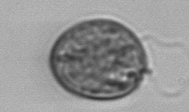
Label: Prorocentrum